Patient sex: M
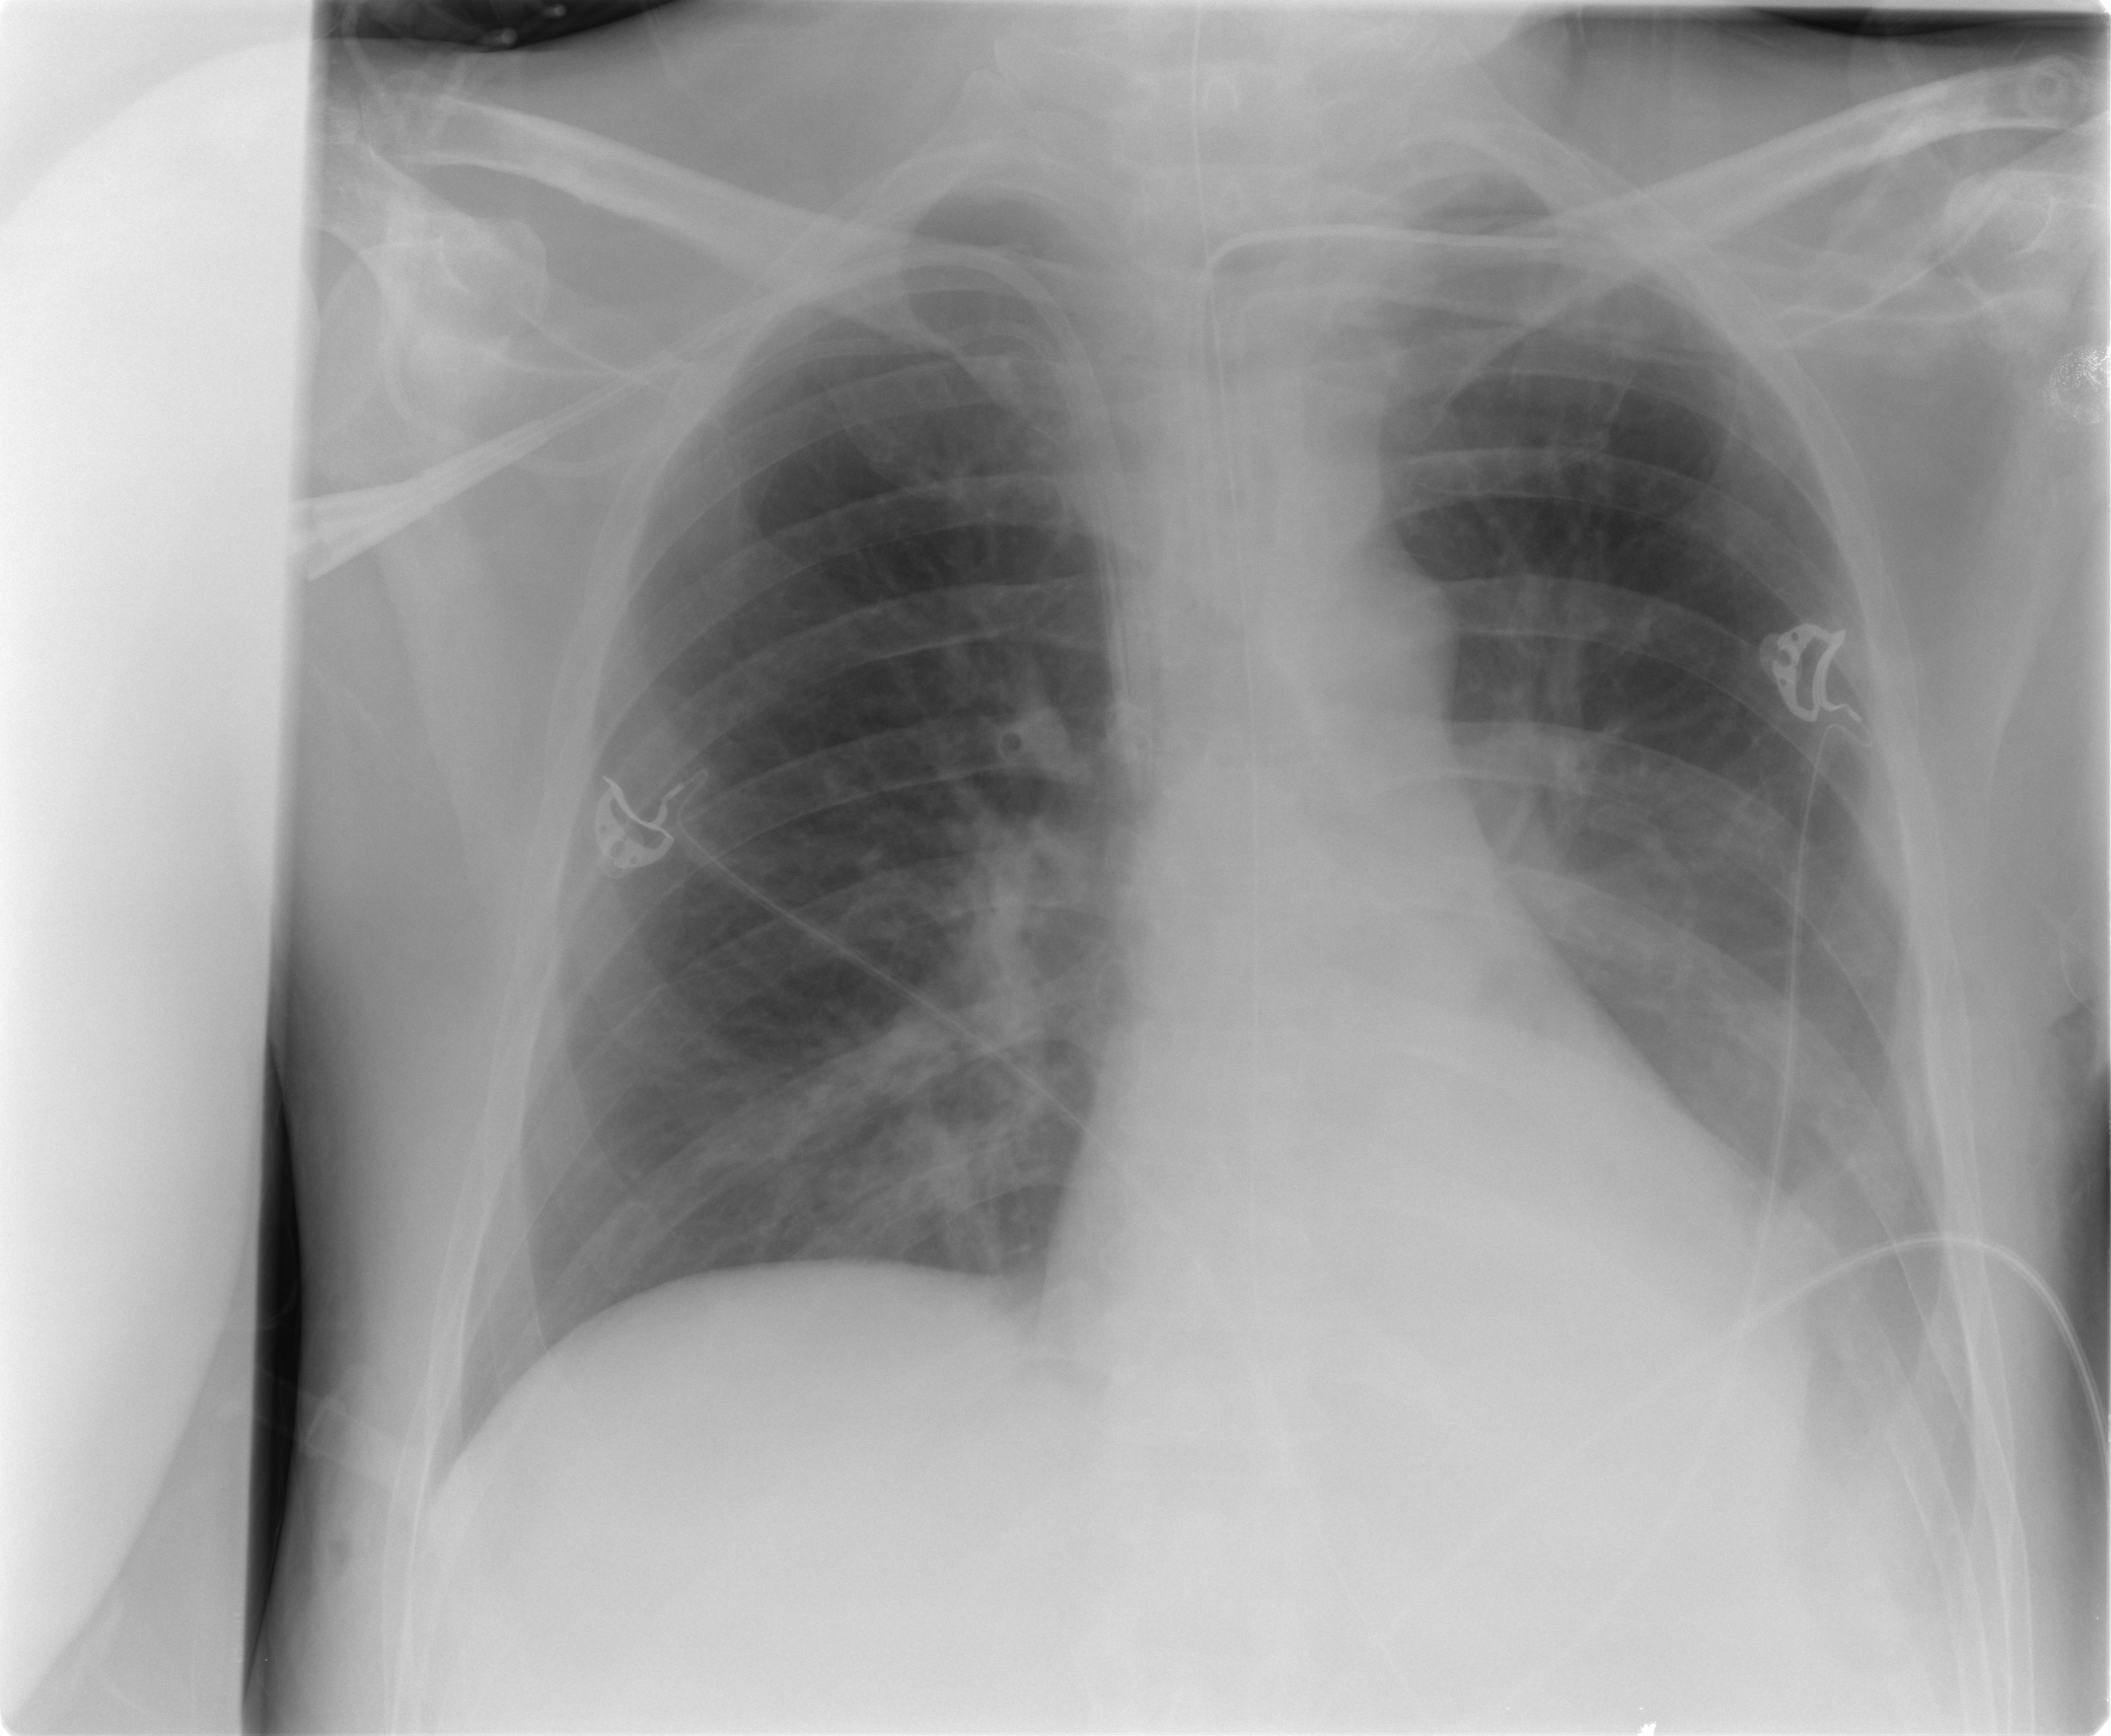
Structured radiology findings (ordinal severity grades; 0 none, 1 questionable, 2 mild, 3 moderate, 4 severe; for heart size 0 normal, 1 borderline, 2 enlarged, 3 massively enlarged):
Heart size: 0
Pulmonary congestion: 0
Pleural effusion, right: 0
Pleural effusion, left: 2
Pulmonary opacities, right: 2
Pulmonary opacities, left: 0
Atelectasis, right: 0
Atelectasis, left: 2